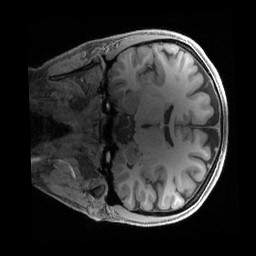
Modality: T1w
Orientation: coronal
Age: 28
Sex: female
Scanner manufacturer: siemens
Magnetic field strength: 3 T
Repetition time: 2.4 s
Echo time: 0.00241 s